Question: I'm trying to do a "labeled" thumb for my Seekbar.
The objective is to customize a text above the thumb every time the Seekbar position changes.
I'm doing this:
'''
...
seekBar = (SeekBar) findViewById(R.id.bet_seek_bar);
seekBar.setMax(10);
setSeekBarLabel("0");
seekBar.setOnSeekBarChangeListener(new SeekBar.OnSeekBarChangeListener() {
@Override
public void onStopTrackingTouch(SeekBar seekBar)
{
}
@Override
public void onStartTrackingTouch(SeekBar seekBar)
{
}
@Override
public void onProgressChanged(SeekBar seekBar, int progress, boolean fromUser)
{
setSeekBarLabel(String.valueOf(progress));
}
});
}
private void setSeekBarLabel(String text)
{
BitmapDrawable thumb = Utils.writeOnBitmap(thumbBmp, text, 0, 0, thumbLablePaint);
seekBar.setThumb(thumb);
}
'''
After running it, and touch the bar, I'm getting this:

I DON'T CARE right now about any text issue (not writing one, porition, etc).
I DO CARE about thumb position relative to the bar progress.
The thumb position should be where the green bar ends. What am I missing?
Regards.
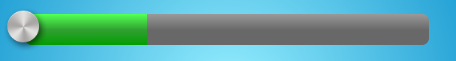
Answer: I've ended up extending from SeekBar, and overriding the onMeasure() and onDraw methods(), that was the only way I've found to so the label/thumb thing work.
Posting it to help others:
'''
...
@Override
protected synchronized void onMeasure(int widthMeasureSpec, int heightMeasureSpec)
{
super.onMeasure(widthMeasureSpec, heightMeasureSpec);
if (labelBackground != null)
{
viewWidth = getMeasuredWidth();
barHeight = getMeasuredHeight();// returns only the bar height (without the label);
setMeasuredDimension(viewWidth, barHeight + labelBackground.getHeight());
}
}
@Override
protected synchronized void onDraw(Canvas canvas)
{
if (labelBackground != null)
{
barBounds.left = getPaddingLeft();
barBounds.top = labelBackground.getHeight() + getPaddingTop();
barBounds.right = barBounds.left + viewWidth - getPaddingRight() - getPaddingLeft();
barBounds.bottom = barBounds.top + barHeight - getPaddingBottom() - getPaddingTop();
progressPosX = barBounds.left + ((float) this.getProgress() / (float) this.getMax()) * barBounds.width();
labelPos.x = (int) progressPosX - labelOffset;
labelPos.y = getPaddingTop();
progressDrawable = getProgressDrawable();
progressDrawable.setBounds(barBounds.left, barBounds.top, barBounds.right, barBounds.bottom);
progressDrawable.draw(canvas);
labelTextPaint.getTextBounds(labelText, 0, labelText.length(), labelTextRect);
canvas.drawBitmap(labelBackground, labelPos.x, labelPos.y, labelBackgroundPaint);
canvas.drawText(labelText, labelPos.x + labelBackground.getWidth() / 2 - labelTextRect.width() / 2, labelPos.y + labelBackground.getHeight() / 2 + labelTextRect.height() / 2, labelTextPaint);
thumbX = (int) progressPosX - getThumbOffset();
thumbDrawable.setBounds(thumbX, barBounds.top, thumbX + thumbDrawable.getIntrinsicWidth(), barBounds.top + thumbDrawable.getIntrinsicHeight());
thumbDrawable.draw(canvas);
} else
{
super.onDraw(canvas);
}
}
'''
Result: